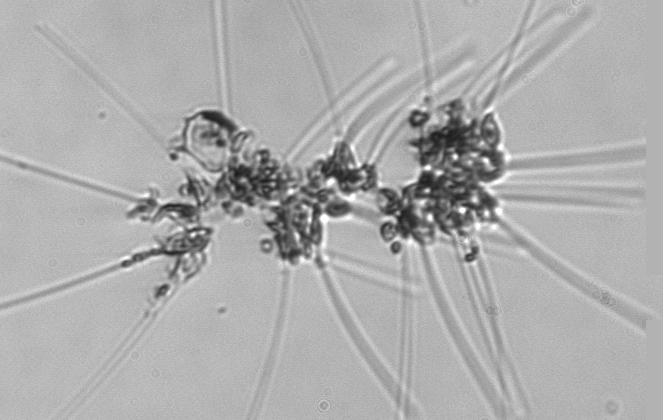
Label: Asterionellopsis_glacialis